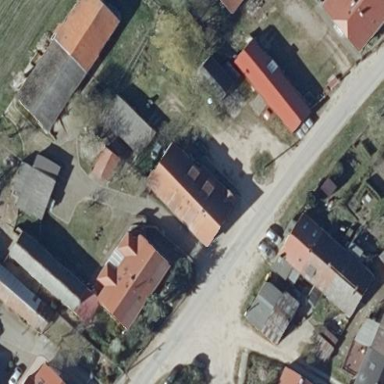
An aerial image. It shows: Residential building.